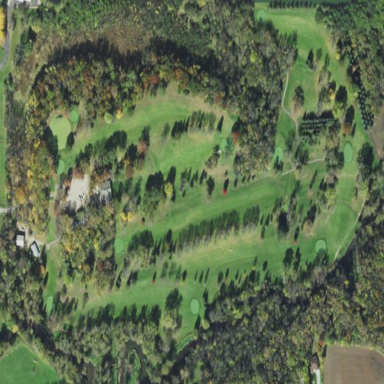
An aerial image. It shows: Golf course.